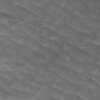
Label: not_dusty